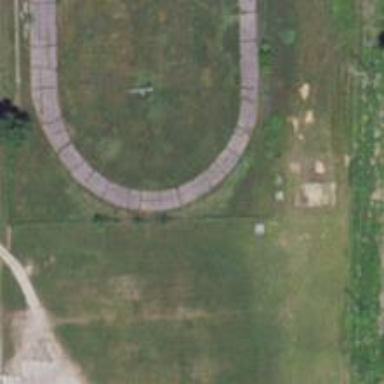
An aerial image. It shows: Track in leisure land.